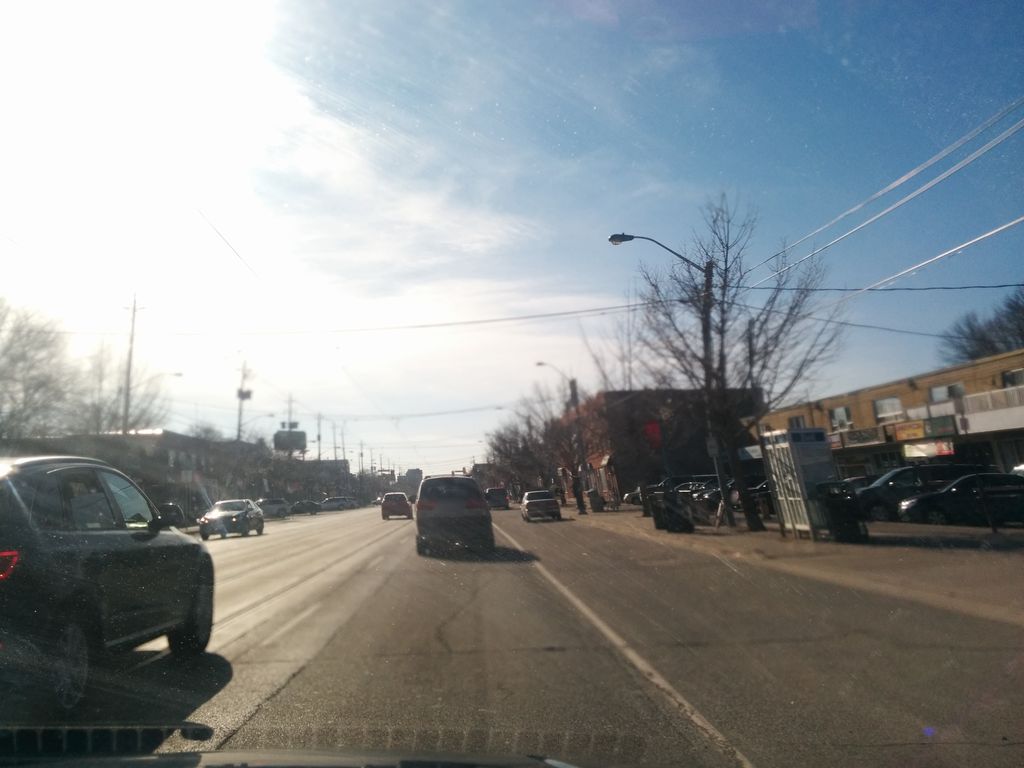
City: toronto